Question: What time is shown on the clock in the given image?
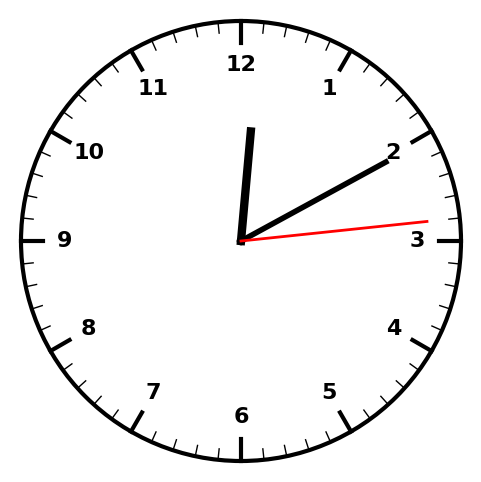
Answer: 12:10:14